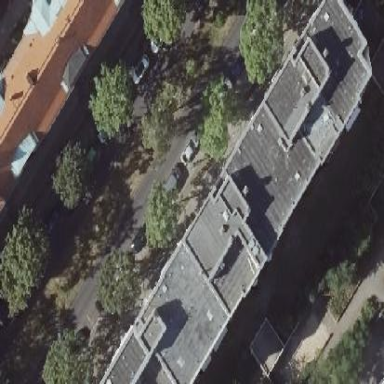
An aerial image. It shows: Flat-roofed apartment building.